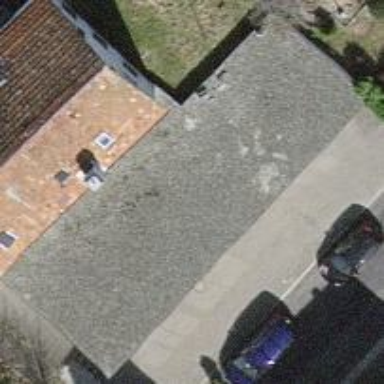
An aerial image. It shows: Group of garages.